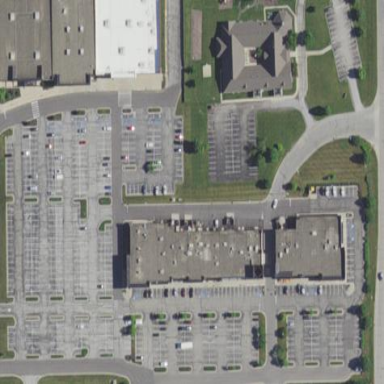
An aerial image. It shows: Paved parking area.